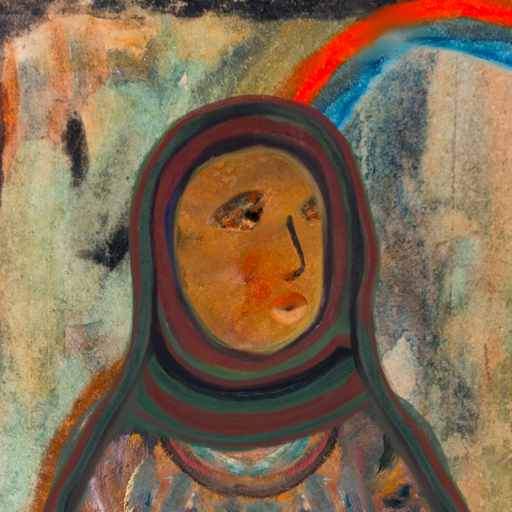
Background: Childish, Head And Neck Side: Pipe, Face Side: Gypsy_Queen, Bust: Boggyland, Hair Side: Blank, Head Accessory: After_Raid_Scarf, Second Necklace: Blank, Necklace: Blank, Baby: Blank